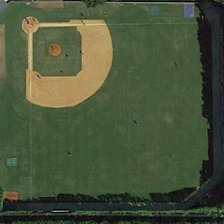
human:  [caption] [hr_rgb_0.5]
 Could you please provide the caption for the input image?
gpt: some green trees and several buildings are around a baseball field .

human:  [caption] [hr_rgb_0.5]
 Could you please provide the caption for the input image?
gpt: in this square, there is a baseball field and some people are playing baseball there .

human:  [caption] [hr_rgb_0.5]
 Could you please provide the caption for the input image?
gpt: some green trees and several buildings are around a baseball field .

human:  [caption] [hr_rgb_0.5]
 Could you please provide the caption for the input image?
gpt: in this square, there is a baseball field and some people are playing baseball there .

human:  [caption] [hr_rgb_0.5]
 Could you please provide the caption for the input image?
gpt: some green trees and several buildings are around a baseball field .